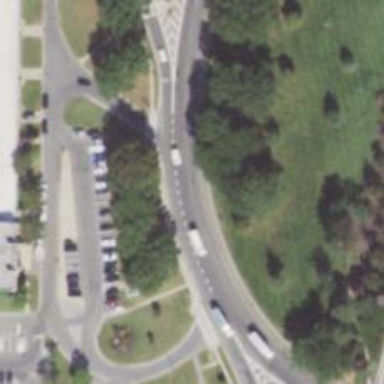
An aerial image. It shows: Tertiary road with asphalt surface leading to roundabout.